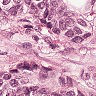
Metastatic tissue present: yes